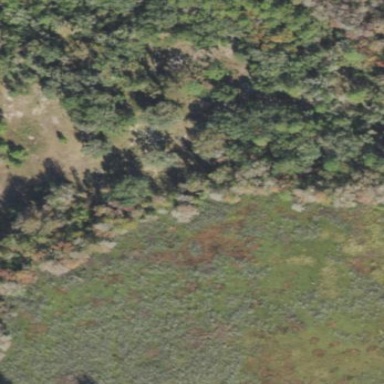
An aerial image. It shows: Mixed woodland with various types of leaves.